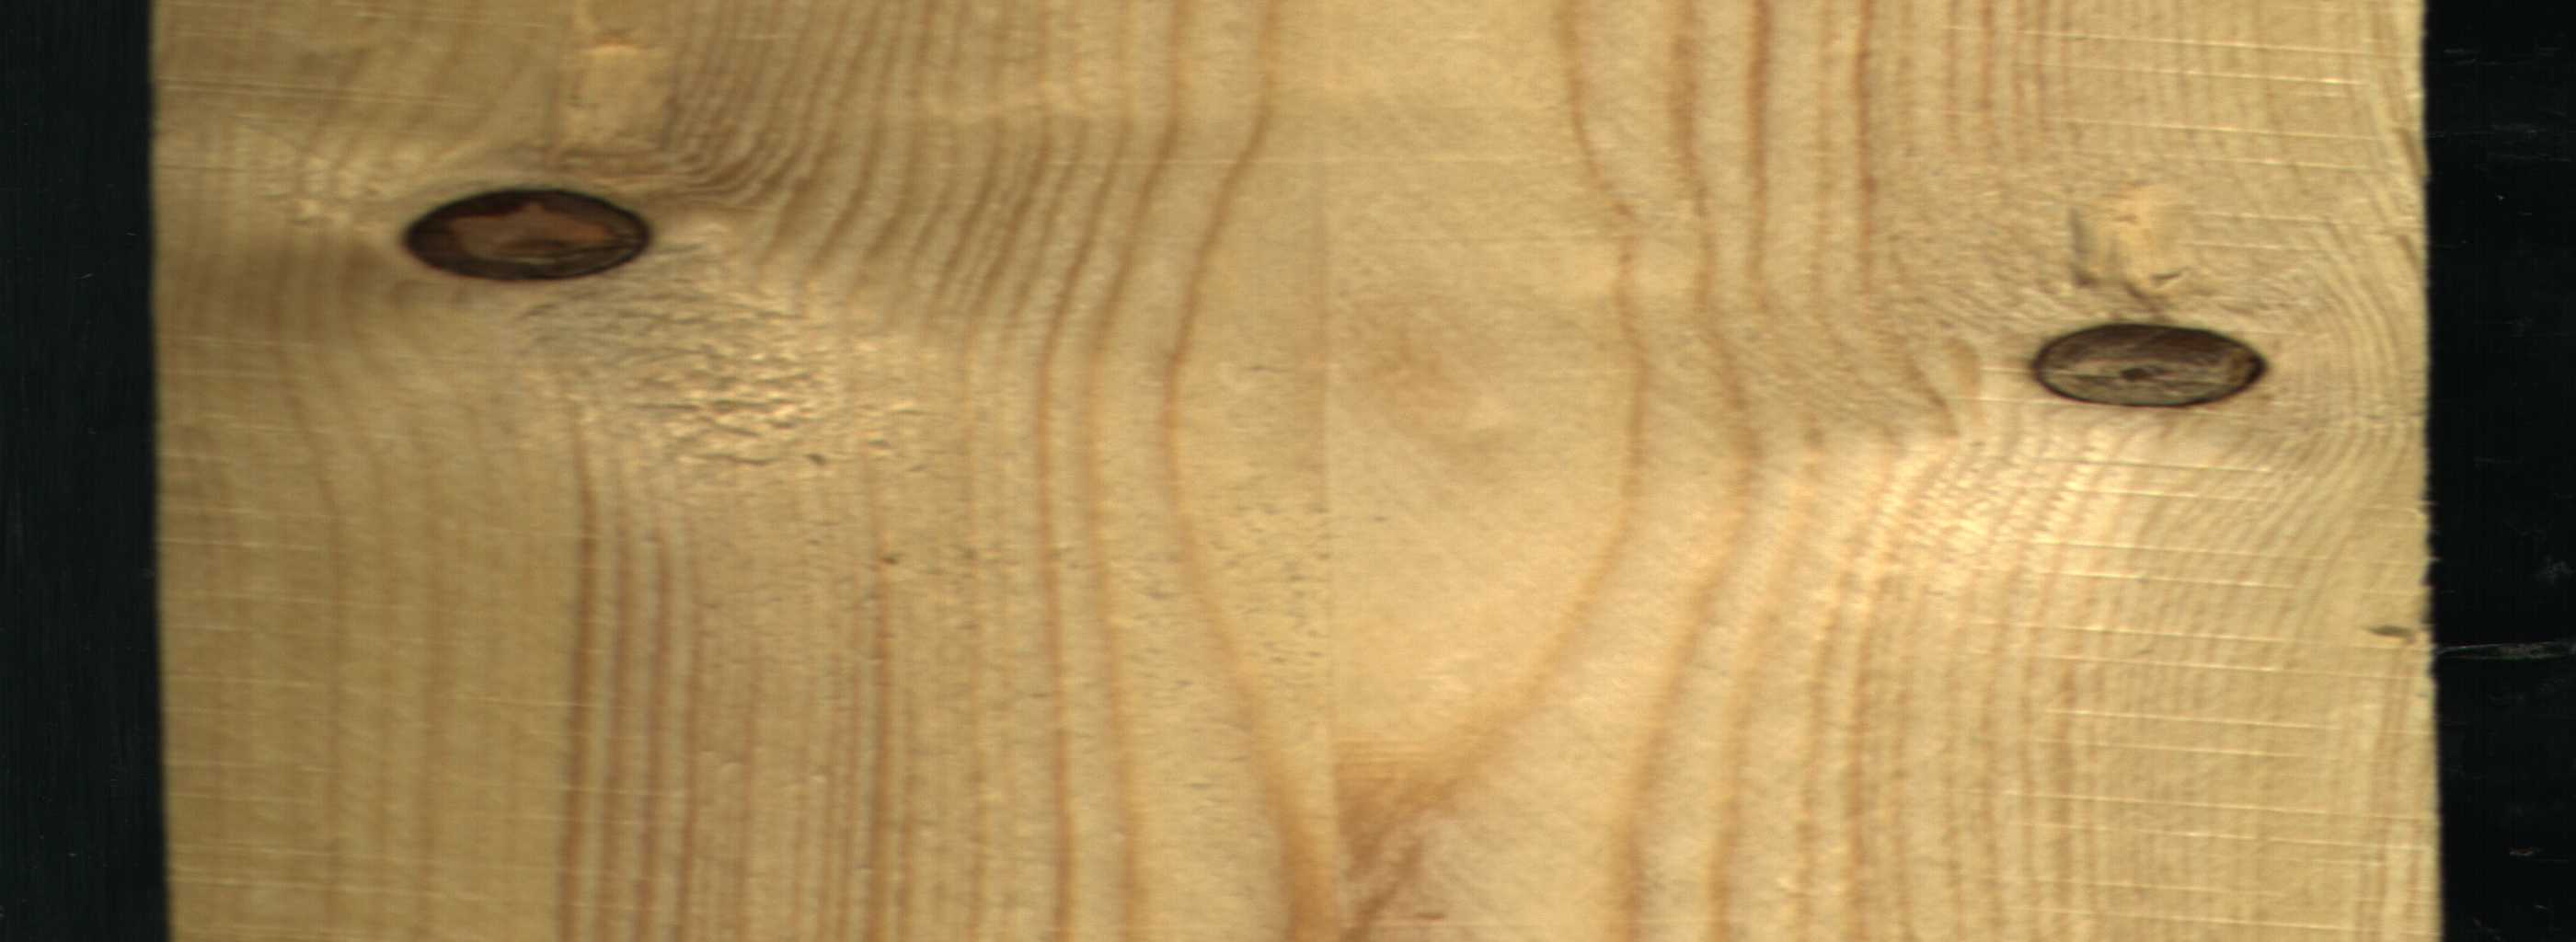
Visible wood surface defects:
Dead_Knot
Dead_Knot